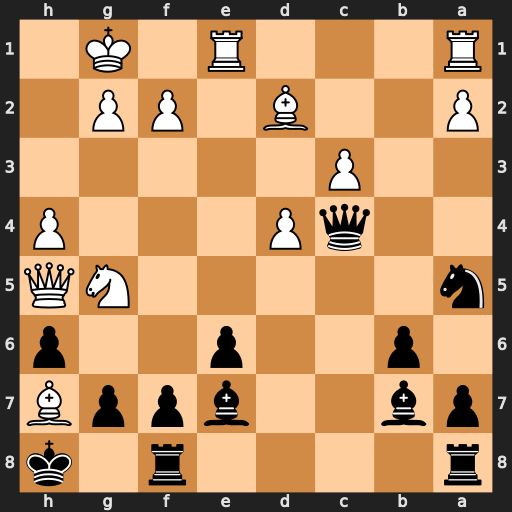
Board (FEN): r4r1k/pb2bppB/1p2p2p/n5NQ/2qP3P/2P5/P2B1PP1/R3R1K1
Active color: b
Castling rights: -
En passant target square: -
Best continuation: Bxg5 hxg5 Kxh7